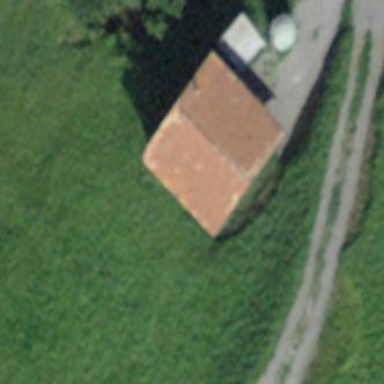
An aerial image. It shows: Barn.